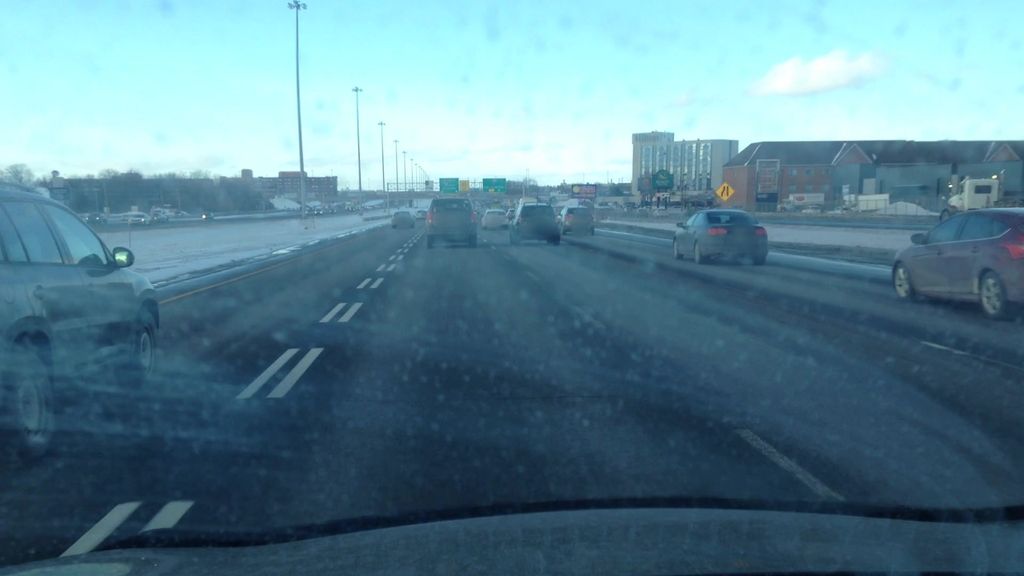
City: montreal